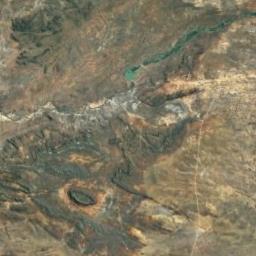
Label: mountain